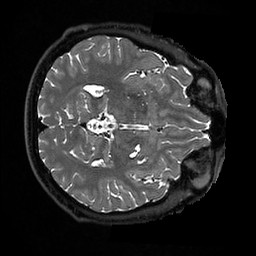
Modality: T2w
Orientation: axial
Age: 40
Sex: male
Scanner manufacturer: ge
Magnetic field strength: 3 T
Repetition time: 3.202 s
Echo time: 0.06676 s